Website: macys
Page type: account-selection
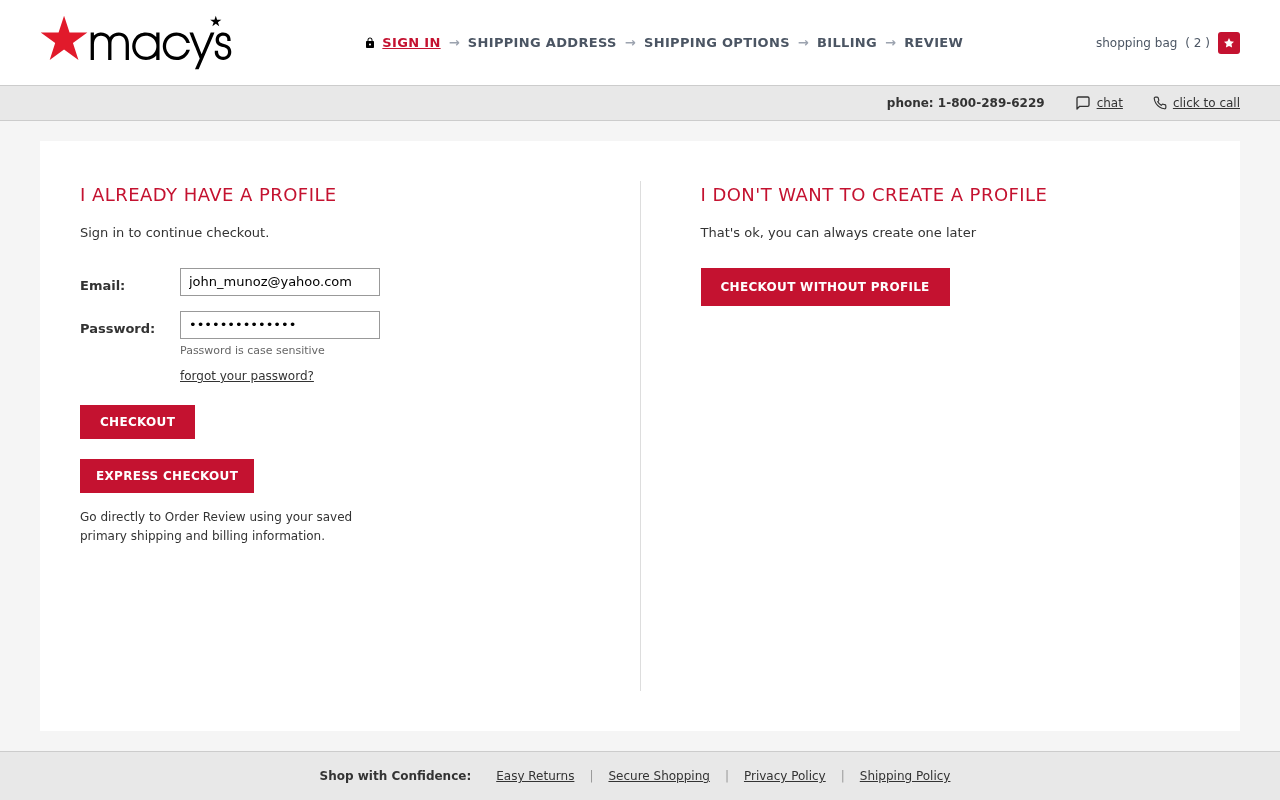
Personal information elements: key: PII_EMAIL
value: john_munoz@yahoo.com
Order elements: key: ORDER_NUM_ITEMS
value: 2